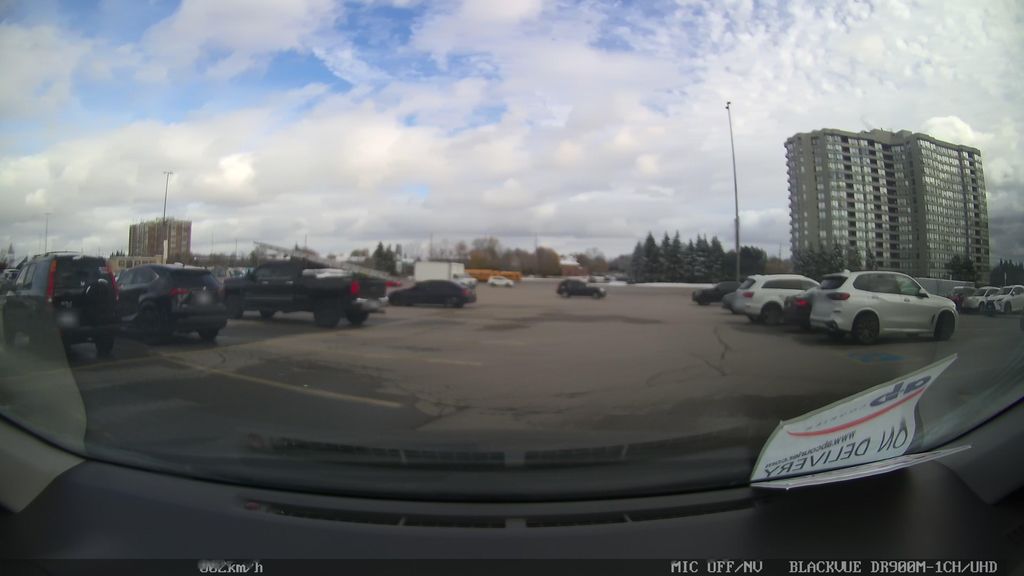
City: toronto